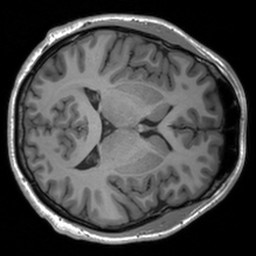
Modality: T1w
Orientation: axial
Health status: healthy
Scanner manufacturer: siemens
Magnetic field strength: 3 T
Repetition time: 1.9 s
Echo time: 0.00226 s